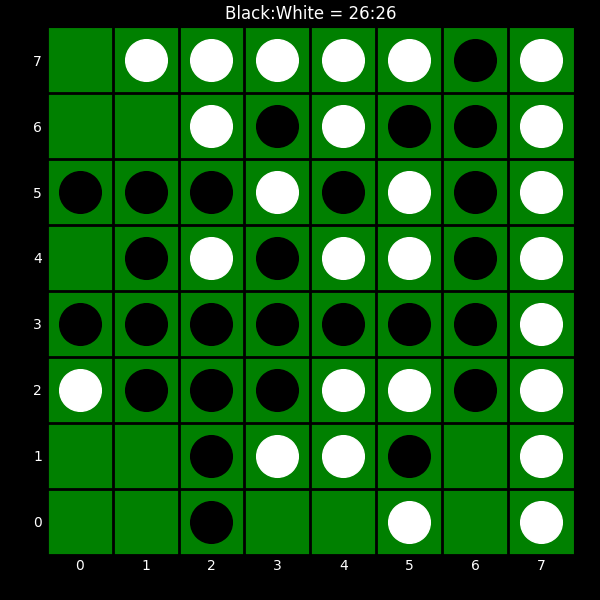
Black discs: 26
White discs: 26